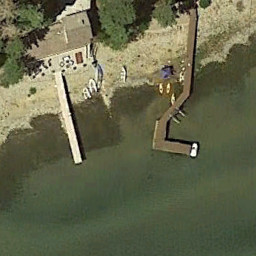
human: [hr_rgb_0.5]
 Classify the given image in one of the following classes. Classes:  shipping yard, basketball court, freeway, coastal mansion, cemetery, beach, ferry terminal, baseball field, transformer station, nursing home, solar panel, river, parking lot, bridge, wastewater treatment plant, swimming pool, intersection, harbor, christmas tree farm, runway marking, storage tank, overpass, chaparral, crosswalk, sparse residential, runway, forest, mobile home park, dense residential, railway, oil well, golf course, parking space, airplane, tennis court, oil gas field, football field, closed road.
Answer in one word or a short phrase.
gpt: ferry terminal